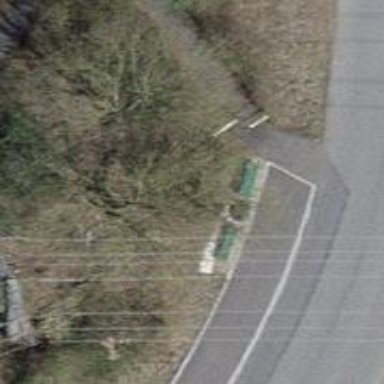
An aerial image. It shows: Bench for seating.